Question: I am very new to SQL, MS Access & PostgreSQL. I was given this querying task on a very short notice. I read about basic SQL syntaxes first and then wrote this just with logic. Somehow I get this 'SELECT' error:
[]
The table and column names are correct. Here is a short description of what my aim is
<URL>
'''
SELECT
change_incoming_area AS Bodenflache,
CASE
WHEN change_type_id = 2
AND (NOT cng.city_old_id=cng.city_new_id
AND EXTRACT(YEAR FROM cng.date_change) = EXTRACT(YEAR FROM tb_city_annual_population.population_year)) THEN
ROUND((cng.change_incoming_area/SELECT pop.city_area FROM tb_city_annual_population pop WHERE pop.city_id=cng.city_old_id)*100,2)
WHEN change_type_id = 2
AND (cng.city_old_id=cng.city_new_id
AND EXTRACT(YEAR FROM cng.date_change) = EXTRACT(YEAR FROM tb_city_annual_population.population_year)
AND cng.change_incoming_area<SELECT pop.city_area FROM tb_city_annual_population pop WHERE pop.city_id=cng.city_old_id) THEN
ROUND(((SELECT pop.city_area FROM tb_city_annual_population pop WHERE pop.city_id=cng.city_old_id AS origarea-cng.change_incoming_area)/origarea)*100,2)
WHEN change_type_id = 2
AND (cng.city_old_id=cng.city_new_id
AND EXTRACT(YEAR FROM cng.date_change) = EXTRACT(YEAR FROM tb_city_annual_population.population_year)
AND ((cng.change_incoming_area+SELECT pop.city_area FROM tb_city_annual_population pop WHERE pop.city_id=cng.city_old_id AS origarea3)/origarea3)*100>100) THEN
ROUND(((cng.change_incoming_area+SELECT pop.city_area FROM tb_city_annual_population pop WHERE pop.city_id=cng.city_old_id AS origarea2)/origarea2)*100,2)
ELSE 100
END
FROM tb_change cng;
'''
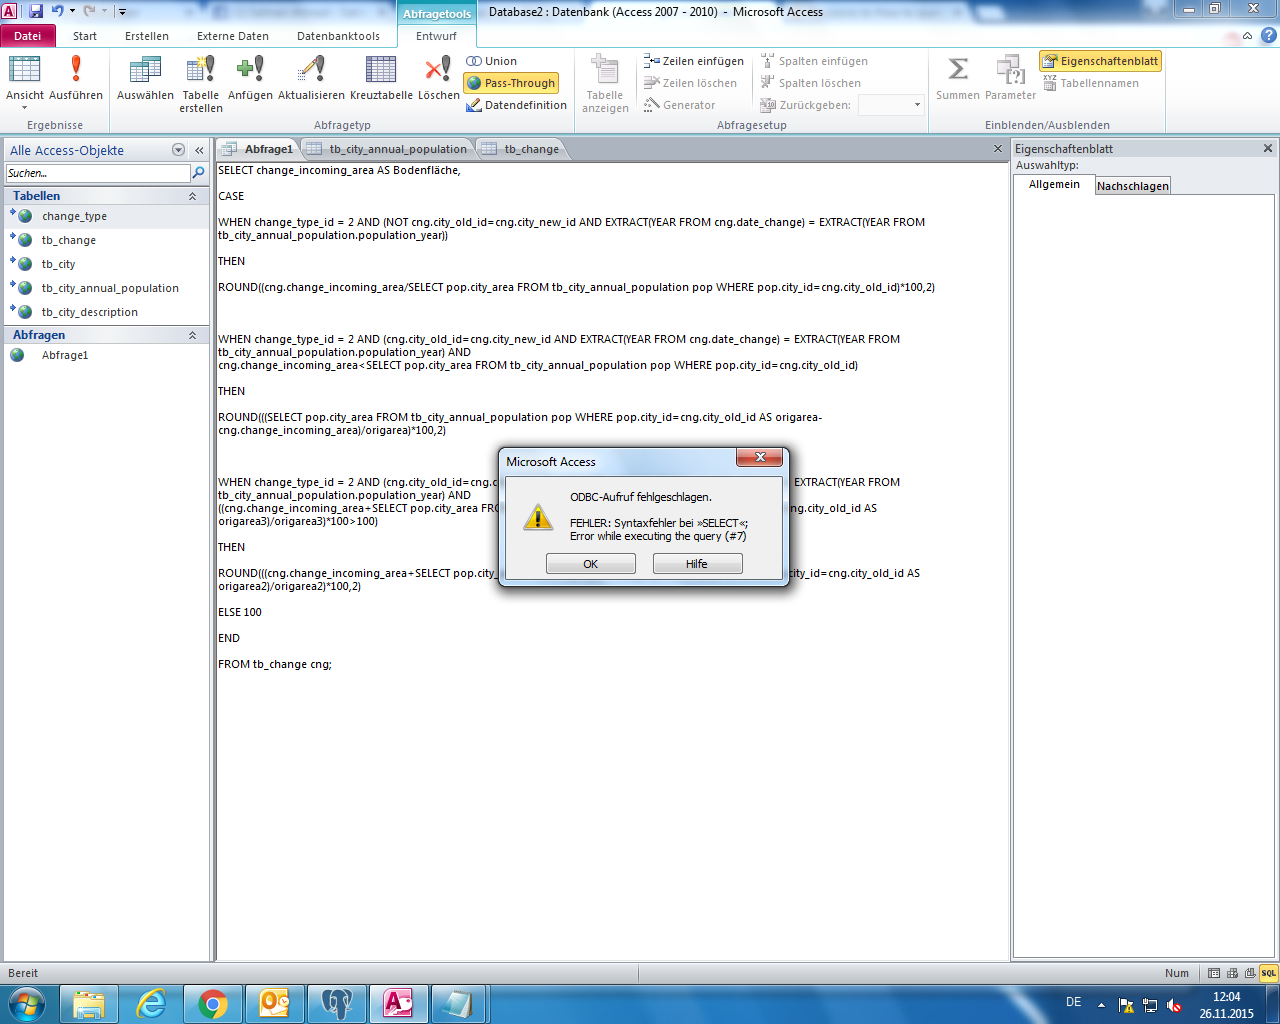
Answer: As jarlh commented immediately: a subquery must be in parentheses.
This line
'''
ROUND( ( cng.change_incoming_area / select ... ) * 100, 2)
'''
must be
'''
ROUND( ( cng.change_incoming_area / (select ...) ) * 100, 2)
'''
or simply
'''
ROUND( cng.change_incoming_area / (select ...) * 100, 2)
'''
As to the subquery itself: it must result in one value only of course. With a table name 'tb_city_annual_population' I'd expect it to have a record per city and year. But in your where clause, you only limit by city:
'''
SELECT pop.city_area
FROM tb_city_annual_population pop
WHERE pop.city_id = cng.city_old_id
'''
Doesn't that give you several records (one for each year)? Maybe you want it to be something like this instead:
'''
SELECT pop.city_area
FROM tb_city_annual_population pop
WHERE pop.city_id = cng.city_old_id
AND pop.year = EXTRACT(YEAR FROM cng.date_change)
'''
There are more errors:
'''
ROUND(((cng.change_incoming_area+SELECT pop.city_area FROM tb_city_annual_population pop
WHERE pop.city_id=cng.city_old_id AS origarea2)/origarea2)*100,2)
'''
What is the 'AS origarea2' for? You cannot use AS in the middle of an expression. It should be
'''
ROUND((cng.change_incoming_area + (SELECT pop.city_area FROM tb_city_annual_population pop
WHERE pop.city_id = cng.city_old_id)) / origarea2 * 100, 2)
'''
Same for 'AS origarea3' and 'AS origarea'.
Then in
'''
AND EXTRACT(YEAR FROM cng.date_change) =
EXTRACT(YEAR FROM tb_city_annual_population.population_year)) THEN
'''
you refer to 'tb_city_annual_population.population_year', but you don't select from 'tb_city_annual_population', you select from 'tb_change'.
Then you extract the year from 'population_year'. So 'population_year' is a date? The name suggests it's an integer representing a year.